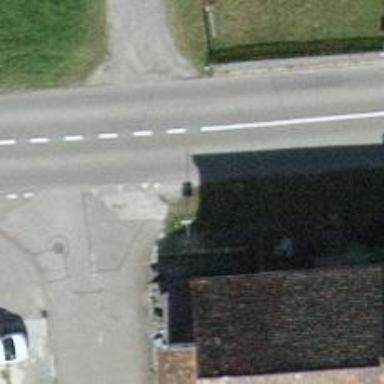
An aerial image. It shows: Bus stop with platform for public transport.